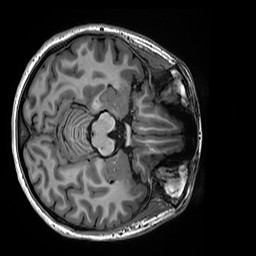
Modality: T1w
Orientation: axial
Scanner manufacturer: siemens
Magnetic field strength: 3 T
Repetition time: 2.5 s
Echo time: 0.00299 s